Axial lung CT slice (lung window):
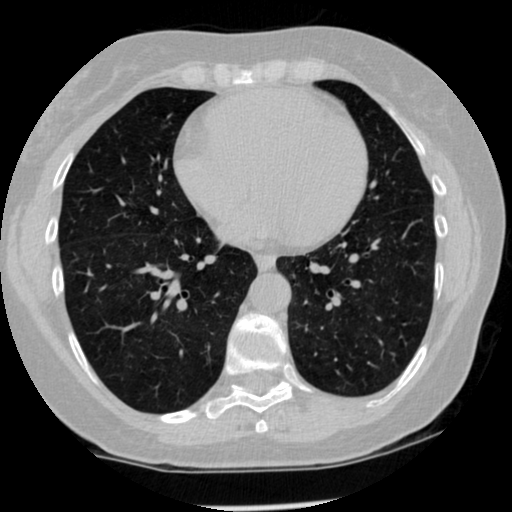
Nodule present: no